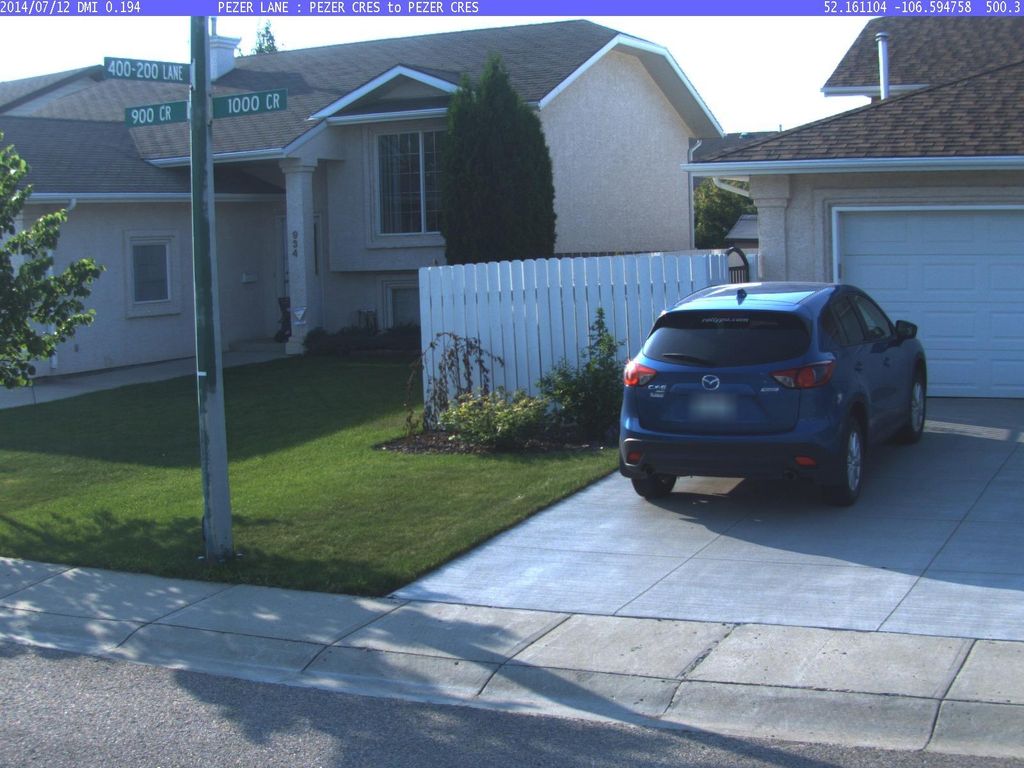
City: saskatoon